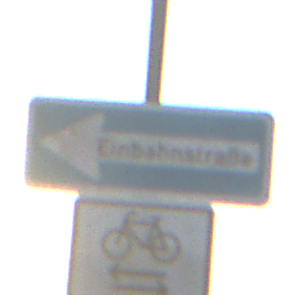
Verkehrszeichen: EinbahnstrasseLinksweisend
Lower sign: RichtungsangabeDurchPfeile9
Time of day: SunriseSunset
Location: Outdoor (Nature)
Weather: Clear
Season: NotSpecified
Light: Natural